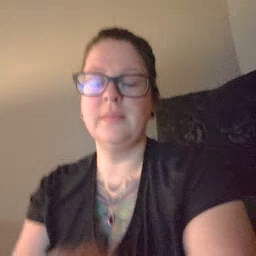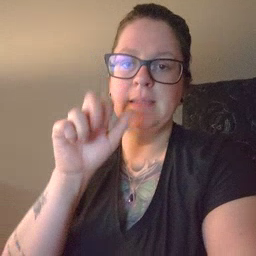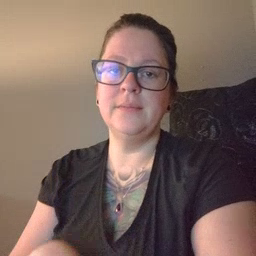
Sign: pizza